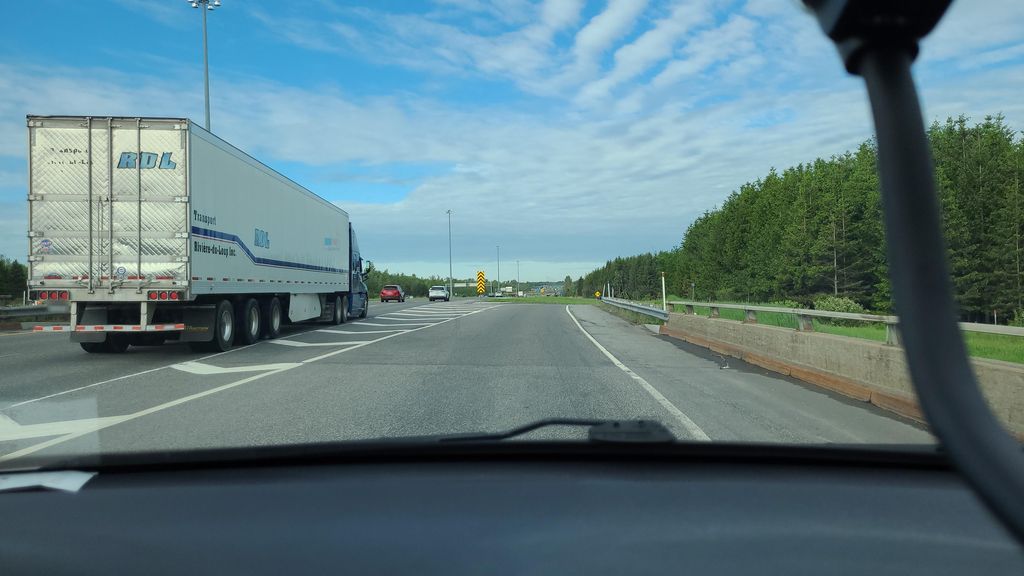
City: quebec_city